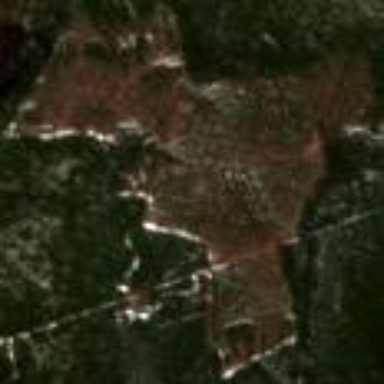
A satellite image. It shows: Logging area.